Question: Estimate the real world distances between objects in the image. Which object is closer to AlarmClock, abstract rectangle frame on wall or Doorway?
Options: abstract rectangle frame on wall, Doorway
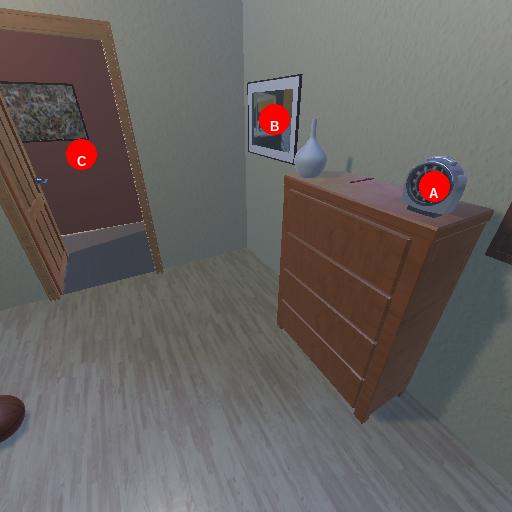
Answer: abstract rectangle frame on wall